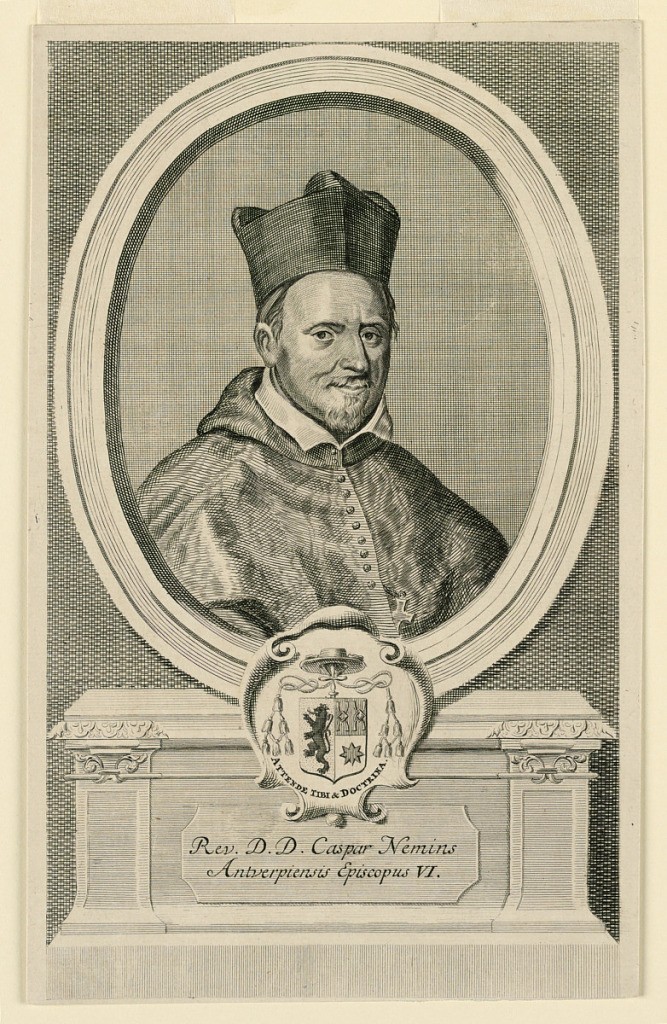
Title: Portrait of Caspar Nemins, Bishop of Antwerp
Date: ca. 1700-1730
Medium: Engraving on paper
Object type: Print
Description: Within an oval frame is the bust portrait of a cleric, wearing a beretta and short moustache and goatee. Below, his escutcheon and motto, and inscription.